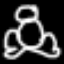
Label: frog